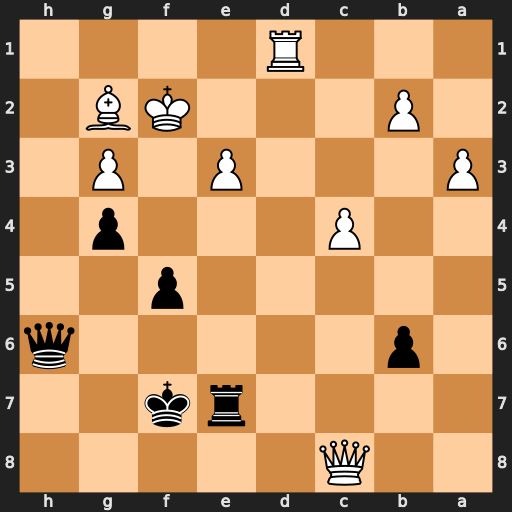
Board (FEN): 2Q5/4rk2/1p5q/5p2/2P3p1/P3P1P1/1P3KB1/3R4
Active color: b
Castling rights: -
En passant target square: -
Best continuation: Qxe3+ Kf1 Qe2+ Kg1 Qxd1+